Interaction volume radius: 5 \u00c5
Interaction volume height: 30 \u00c5
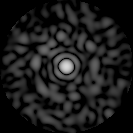
Disorder parameter: 0.8253